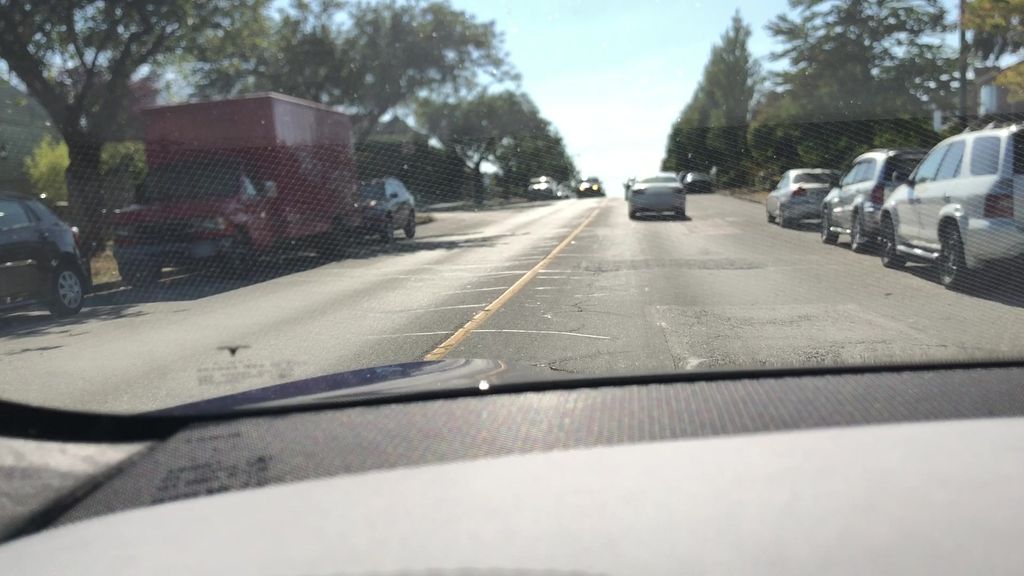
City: vancouver